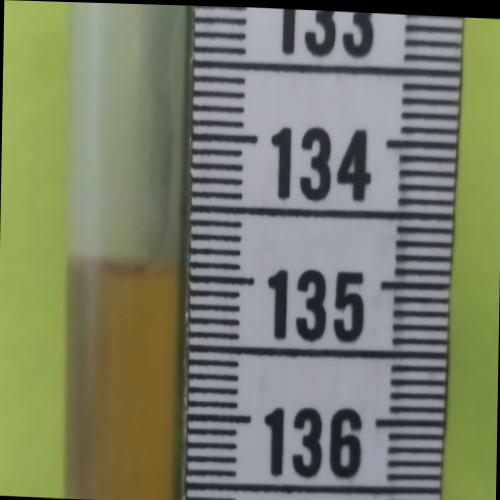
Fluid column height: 135.0 cm